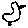
Label: bird